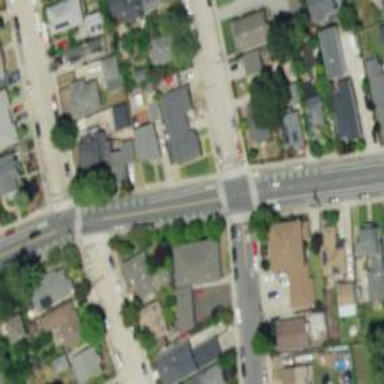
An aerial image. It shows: Unmarked road crossing.